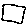
Label: square